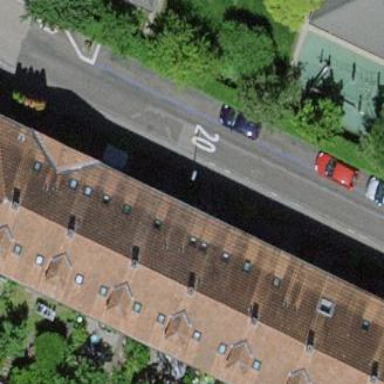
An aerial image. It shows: Residential building with hipped roof covered in maroon roof tiles. The roof orientation is across.